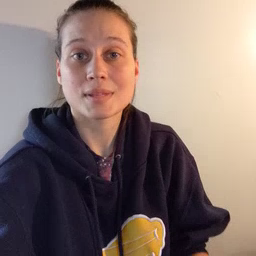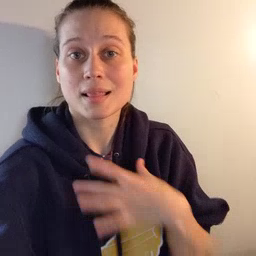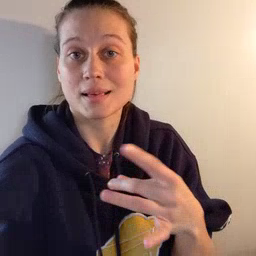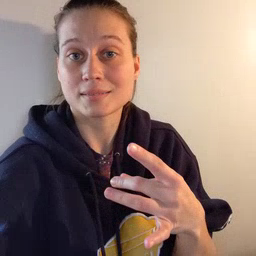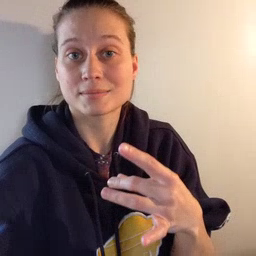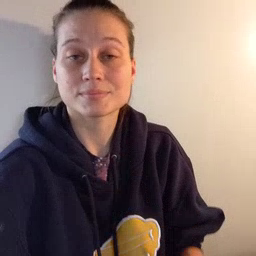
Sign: like